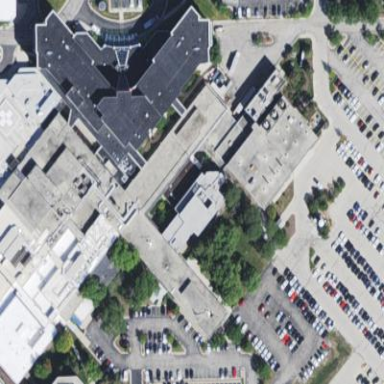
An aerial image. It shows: Hospital providing healthcare services.